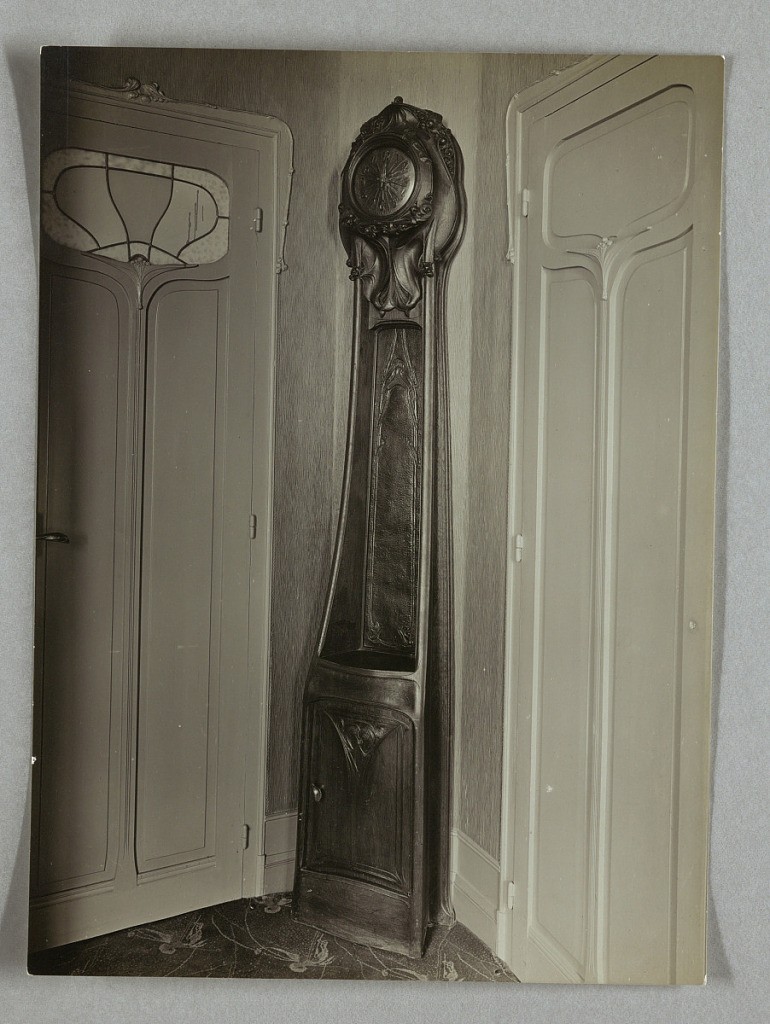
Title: Photograph of a Clock Designed by Hector Guimard within His House, 22 Rue Mozart
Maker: Hector Guimard, French, 1867–1942
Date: ca. 1910
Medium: Photographic print on sensitized paper
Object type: Photograph
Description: Photograph of a clock designed by Hector Guimard within his house. His signature abstracted floral motif style is present within the design of the clock.